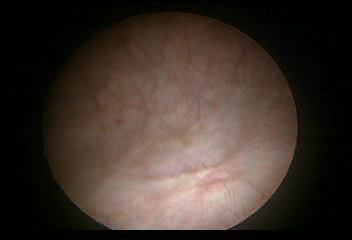
Modality: WLC
Class: Normal mucosa
Bladder cancer association: No